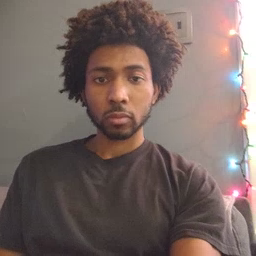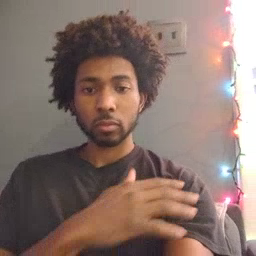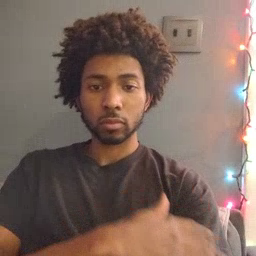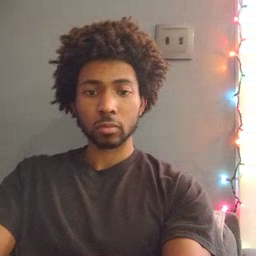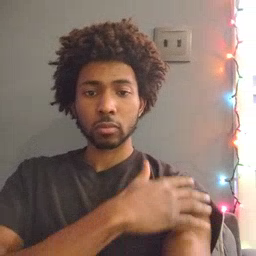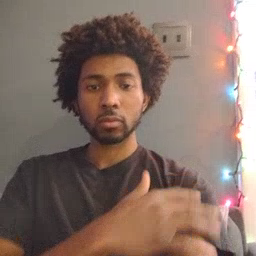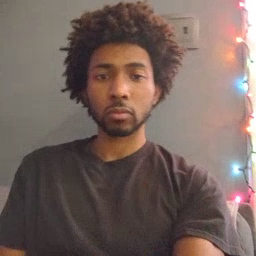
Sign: arm